Question: I newly start to use angular.but I have some problem to loading my directive.
I want to load my directive as soon as page loaded.
where I load data-show directive
'''
<div class="row">
<div class="col-md-12">
<article class="row" ng-controller="DataCtrl">
<input type="button" ng-click="getDataList()" >
<h1>Some Content Here</h1>
<ul id="home" bread-crumbs></ul>
<ul class="thumbnails">
<li ng-repeat="data in list" class="col-md-5">
<show-data data="data"/>
</li>
</ul>
</article>
</div>
</div>
'''
showData directive:
'''
app.directive('showData', function () {
return{
restrict: 'E',
replace:true,
templateUrl: 'views/directives/datas.directive.html',
scope: {
data: "="
},
controller:'DataCtrl'
}
'''
})
and template I used in:
'''
<div class="well hoverwell">
<div class="row">
<h2 class="col-md-4">{{data.name}}</h2>
</div>
<div class="row">
<span class="col-md-1">Code:</span>
<span class="col-md-1">{{data.id}}</span>
</div>
<div class="row">
<span class="col-md-1">accountability:</span>
<span class="col-md-1">{{data.parent}}</span>
</div>
<div class="row">
<span class="col-md-1">&nbsp;:</span>
<span class="col-md-1">{{data.definition}}</span>
</div>
</div>
'''
and my controller
'''
'use strict';
angular.module('app')
.controller('DataCtrl', function ($scope, DataService, $log) {
$scope.getDataList = function () {
var list = DataService.getDataList(1);
list.then(
function (result) {
$log.info(result);
$scope.dataList = result;
}, function (status) {
$log.error(status)
$scope.msg = "error " + status + " has been occur,please report to admin ";
});
};
});
'''
and when I run my app it does not work .
when I watch it in chorome development tools my directive is comment

what is my problem.How can I call this directive as soon as page load.
thx
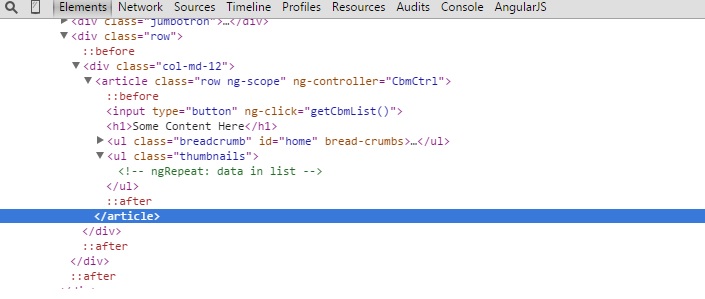
Answer: As you already noticed, you see empty list because your dataList in ng-repeat is not filled yet.
But you have some errors in your code:
1. First of all - you should never use one controller twice. So you need to create separate controller for your directive.
2. replace directive parameter is deprecated, better not to use it.
3. In your DataCtrl you set the dataList variable: $scope.dataList = result;, but in HTML you refer to list variable: <li ng-repeat="data in list" class="col-md-5">.
Maybe that <URL> will help you to figure out with your code.